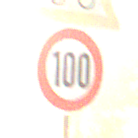
Verkehrszeichen: Geschwindigkeit100
Zusatzzeichen oben: RadverkehrLinks
Umgebung: Outdoor, Suburban
Tageszeit: SunriseSunset
Wetter: Clear
Licht: Natural
Jahreszeit: NotSpecified
Kontrast: HighContrast